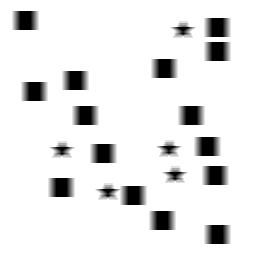
Squares: 15
Triangles: 0
Stars: 5
Total shapes: 20